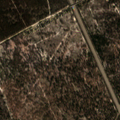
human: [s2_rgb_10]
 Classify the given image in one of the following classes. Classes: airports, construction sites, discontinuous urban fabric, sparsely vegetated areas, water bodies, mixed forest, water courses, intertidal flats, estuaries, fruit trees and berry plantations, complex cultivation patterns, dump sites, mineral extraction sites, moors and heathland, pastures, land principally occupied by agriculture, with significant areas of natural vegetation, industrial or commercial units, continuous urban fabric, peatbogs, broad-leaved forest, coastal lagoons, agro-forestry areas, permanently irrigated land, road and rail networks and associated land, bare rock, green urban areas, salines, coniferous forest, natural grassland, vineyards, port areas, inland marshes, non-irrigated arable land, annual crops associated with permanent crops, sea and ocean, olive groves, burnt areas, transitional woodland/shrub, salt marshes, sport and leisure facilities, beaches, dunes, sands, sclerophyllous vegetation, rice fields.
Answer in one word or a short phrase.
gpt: broad-leaved forest, mixed forest